Question: I have a custom UICollectionViewCell, I have few views in its 'contentView'.
I have an UIImageView with image (1 pixel colored) and I use it to fill my view.
I also cut the corners like this -
'''
self.myBackground.layer.cornerRadius = 8.0;
self.myBackground.layer.masksToBounds = YES;
'''
Color of my view and all collectionViewCells and their contentViews is '[UIColor whiteColor]'
But I am getting weird grey line below it. I am not setting it anywhere and I don't need it.
How can I remove it?

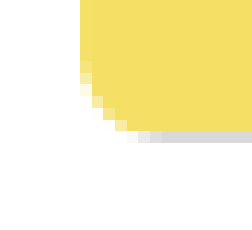
Answer: I have found the answer, it is separator. After setting separator view to nil it disappeared.